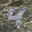
Label: 4